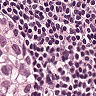
Metastatic tissue present: yes